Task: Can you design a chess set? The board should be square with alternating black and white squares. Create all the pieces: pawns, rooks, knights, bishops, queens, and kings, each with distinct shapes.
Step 4459:
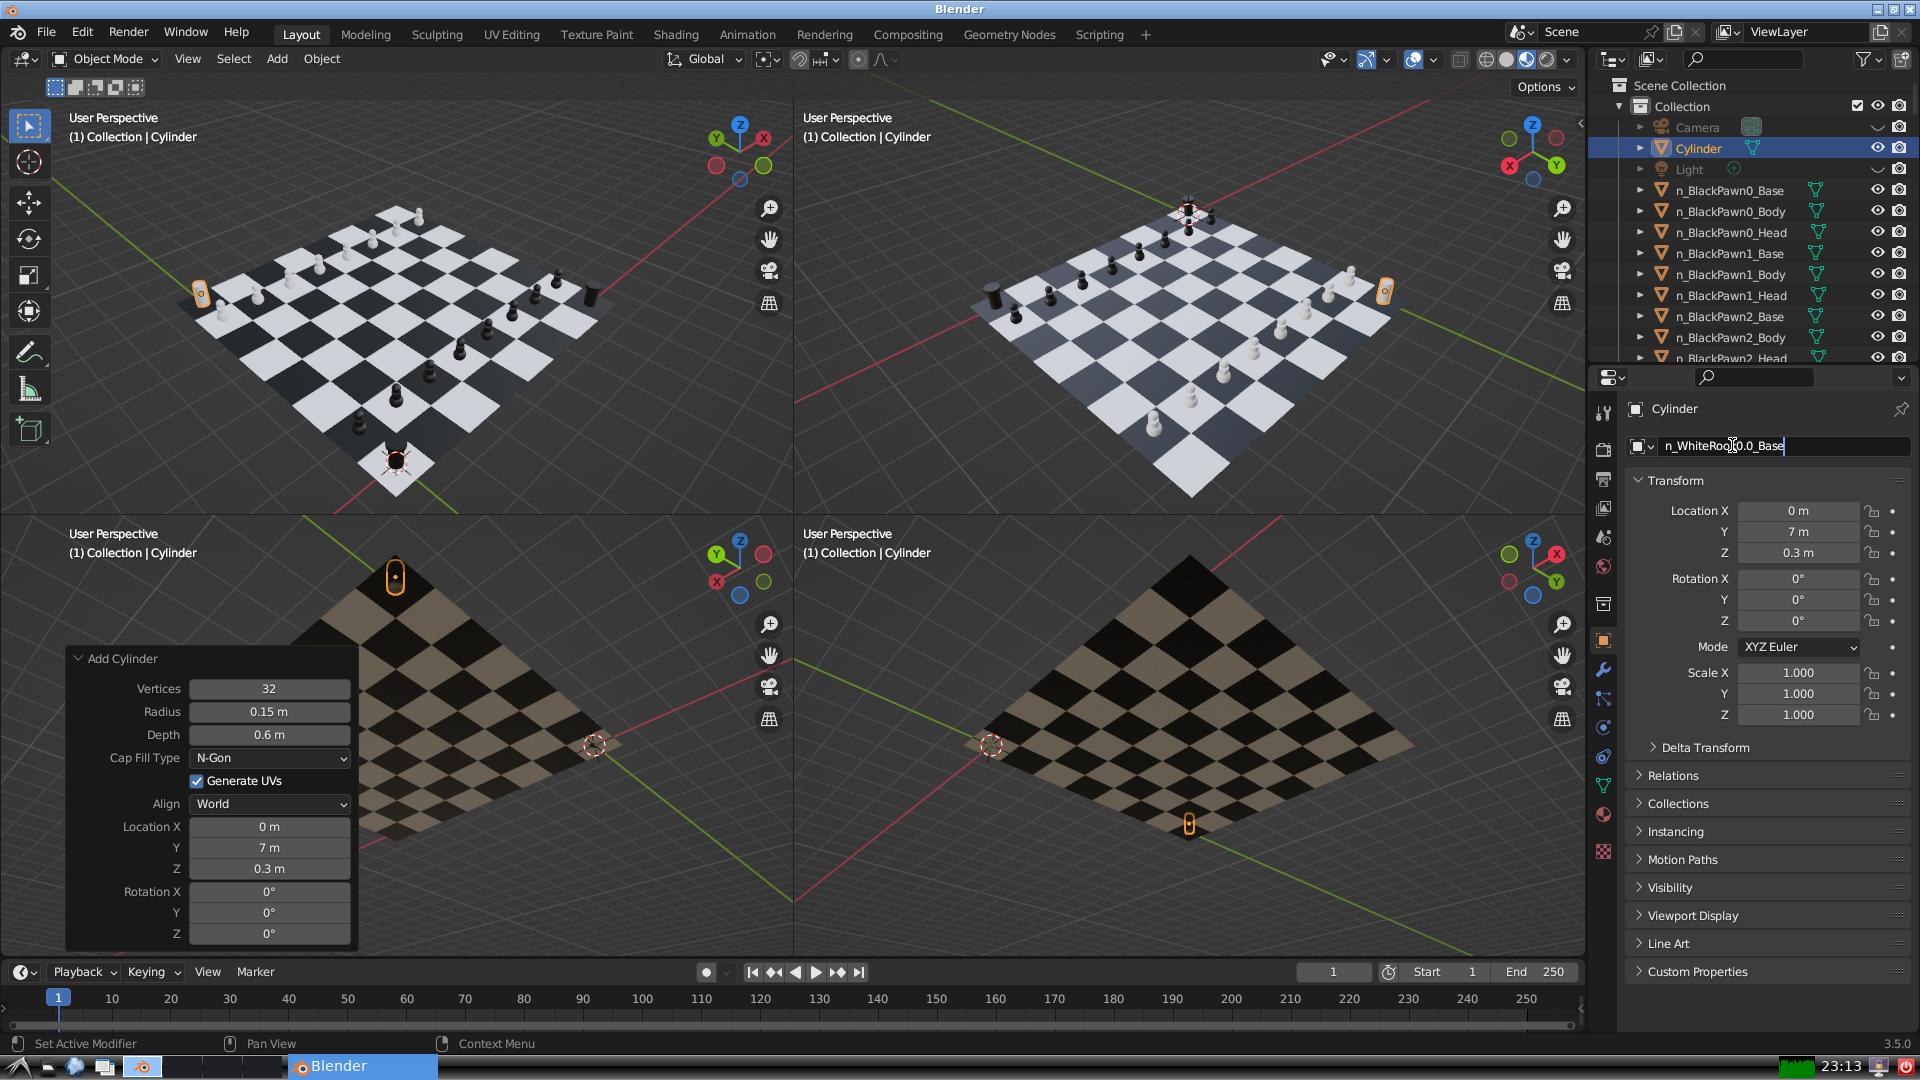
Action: {"key_press": ['Return']}